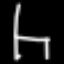
Label: chair